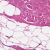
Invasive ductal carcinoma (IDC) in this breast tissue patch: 0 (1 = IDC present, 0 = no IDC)